Interaction volume radius: 10 \u00c5
Interaction volume height: 20 \u00c5
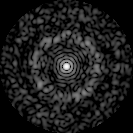
Disorder parameter: 0.8323